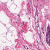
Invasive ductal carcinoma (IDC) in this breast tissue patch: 0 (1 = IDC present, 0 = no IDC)